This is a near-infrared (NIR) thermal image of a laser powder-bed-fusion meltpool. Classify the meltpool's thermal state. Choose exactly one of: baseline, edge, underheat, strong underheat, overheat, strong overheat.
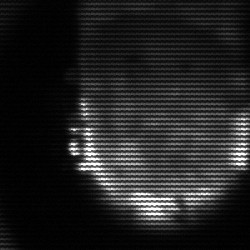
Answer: baseline